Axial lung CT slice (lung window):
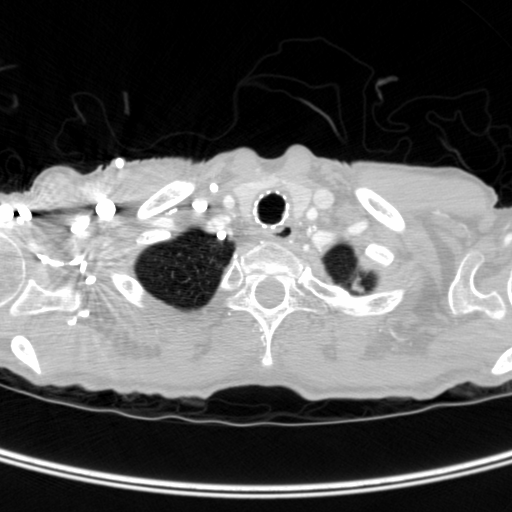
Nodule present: no